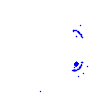
Particle: kaon